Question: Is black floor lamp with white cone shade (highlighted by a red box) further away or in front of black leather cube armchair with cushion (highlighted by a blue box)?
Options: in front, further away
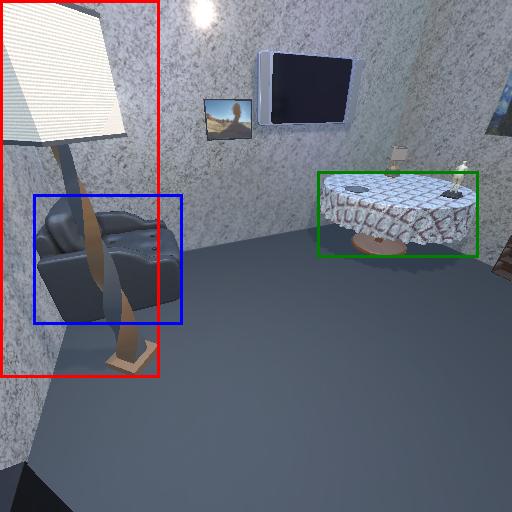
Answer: in front